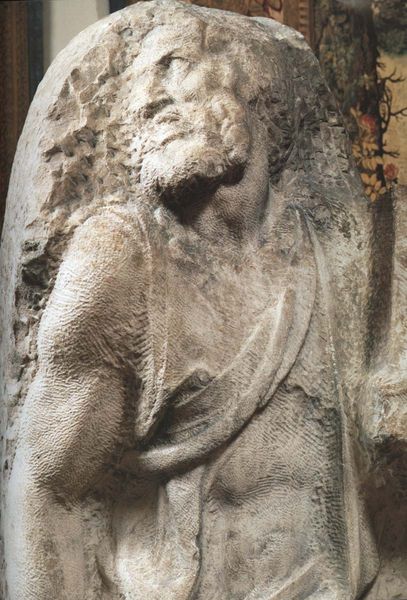
Titel: Hl. Matthäus
Künstler: Michelangelo
Institution: Florenz, Galleria dell’ Accademia
Schlagwörter: mann, ausschnitt, marmor, nase, blick, bart, arm, arme, augen, gesicht, kleidung, stein, rechts, skulptur, statue, relief, muskeln, büste, steinmetz, fotografie, seite, jesus, leiden, muskel, schmerz, toga, dornen, struktur, umschauen, unfertig, reproduktion, meissel, leidend, meißeln, behauen, zerfetzte